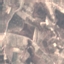
Land use / land cover class: PermanentCrop